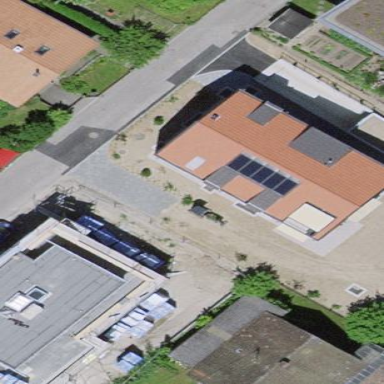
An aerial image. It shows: Residential building.